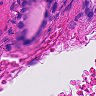
Metastatic tissue present: yes